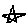
Label: star